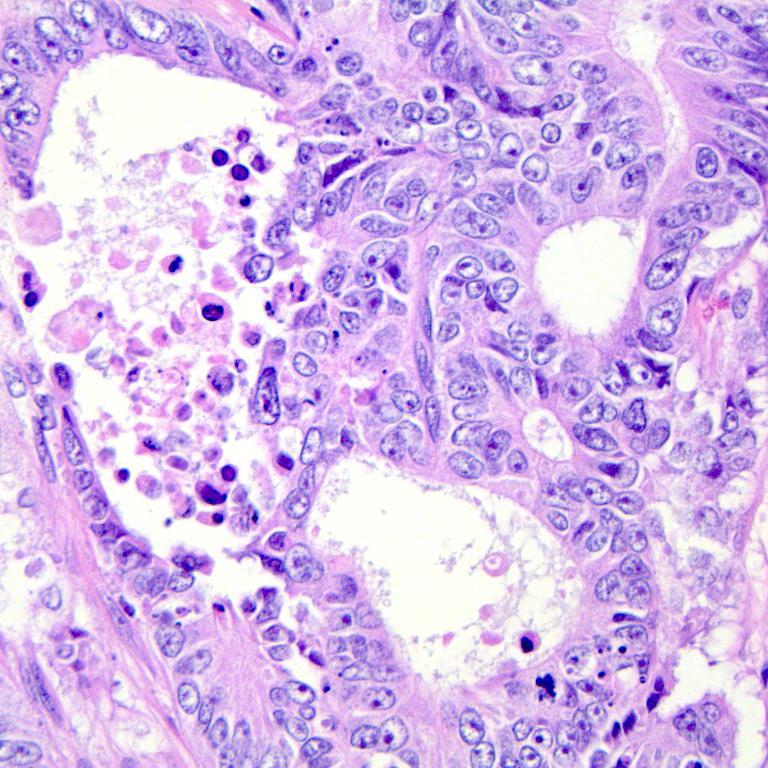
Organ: colon
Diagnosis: adenocarcinomas